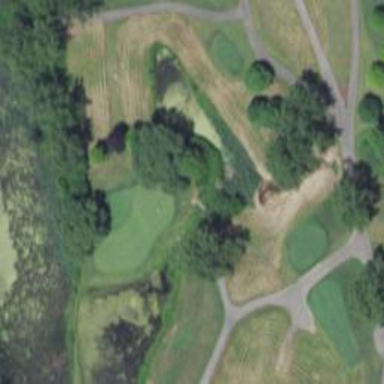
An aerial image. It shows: Path for golf carts.